Field crop: maize
Growth stage: 2
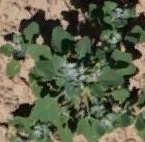
Species: chenopodium